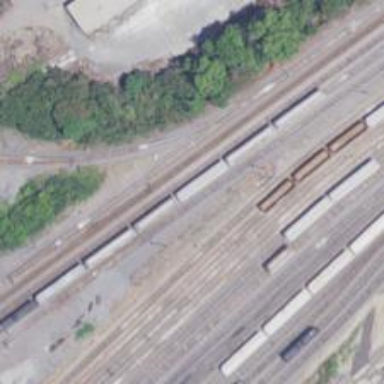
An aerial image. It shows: Railway yard used for servicing trains.